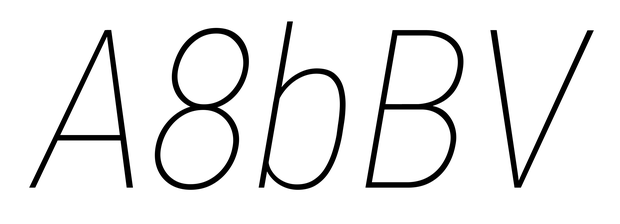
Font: Roboto-Italic_Condensed_Thin_Italic